Question: I am trying to export a Mac OS X app using Xcode 4.6 but when I archive and export, I am missing the 'export as... application' option as shown <URL>.
Here is the screen I see:

What am I missing? The application runs fine locally. And from the mac docs it doesn't look like I have to sign the app to distribute. Do I have to sign the app to compile to .app file?
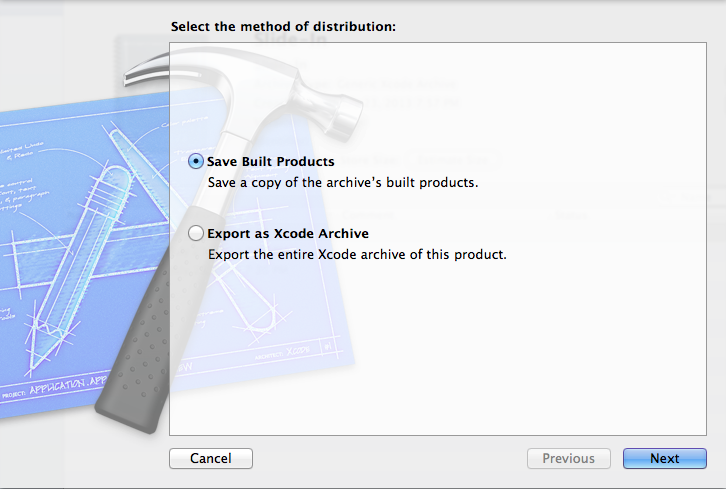
Answer: Make sure you have configured all linked libraries with "Skip Install" to "YES" in the build settings screen. Also you can click "Validate" to find potential problems
Alternative just save the adhoc build with distrubution certificates is you want to upload it in iTunes and then upload it via application loader provided by apple.